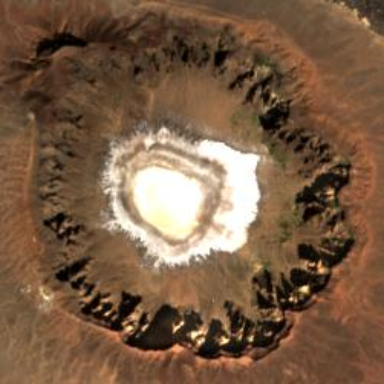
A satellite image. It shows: Natural crater.